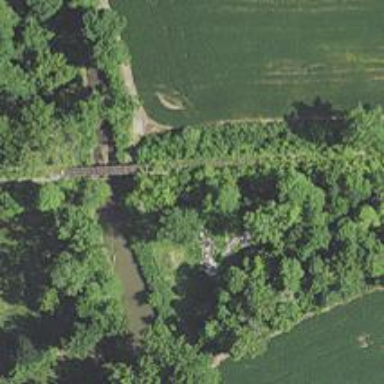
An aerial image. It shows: Abandoned railway bridge.